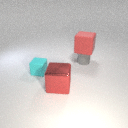
small cyan rubber cube to the left of small gray rubber cylinder